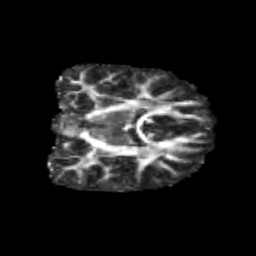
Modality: FA
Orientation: coronal
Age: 11
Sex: male
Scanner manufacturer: siemens
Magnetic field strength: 3 T
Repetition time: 3.8 s
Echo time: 0.07 s